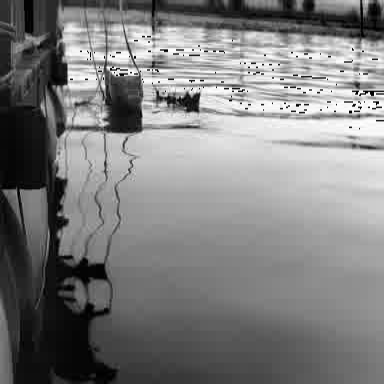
There is a fishing_boat in the infrared image.